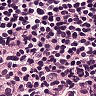
Metastatic tissue present: no